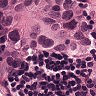
Metastatic tissue present: yes